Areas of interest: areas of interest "Hospital of Southwest University 1st Yard"
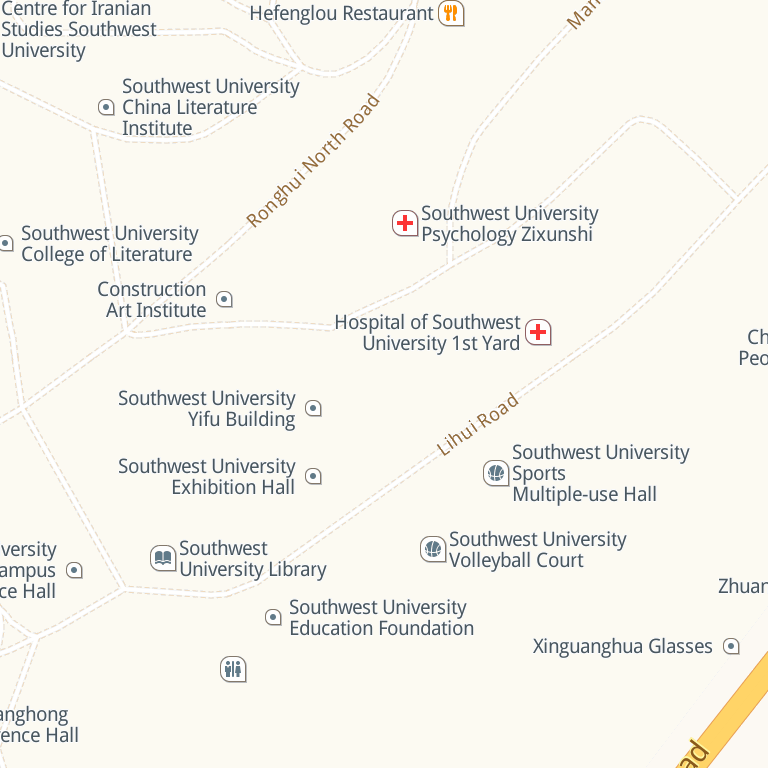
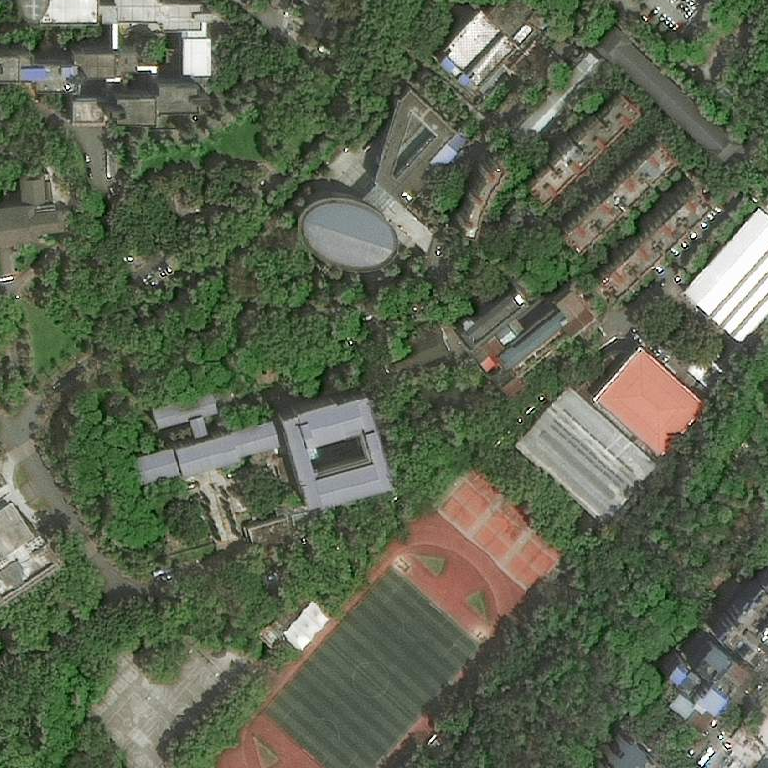